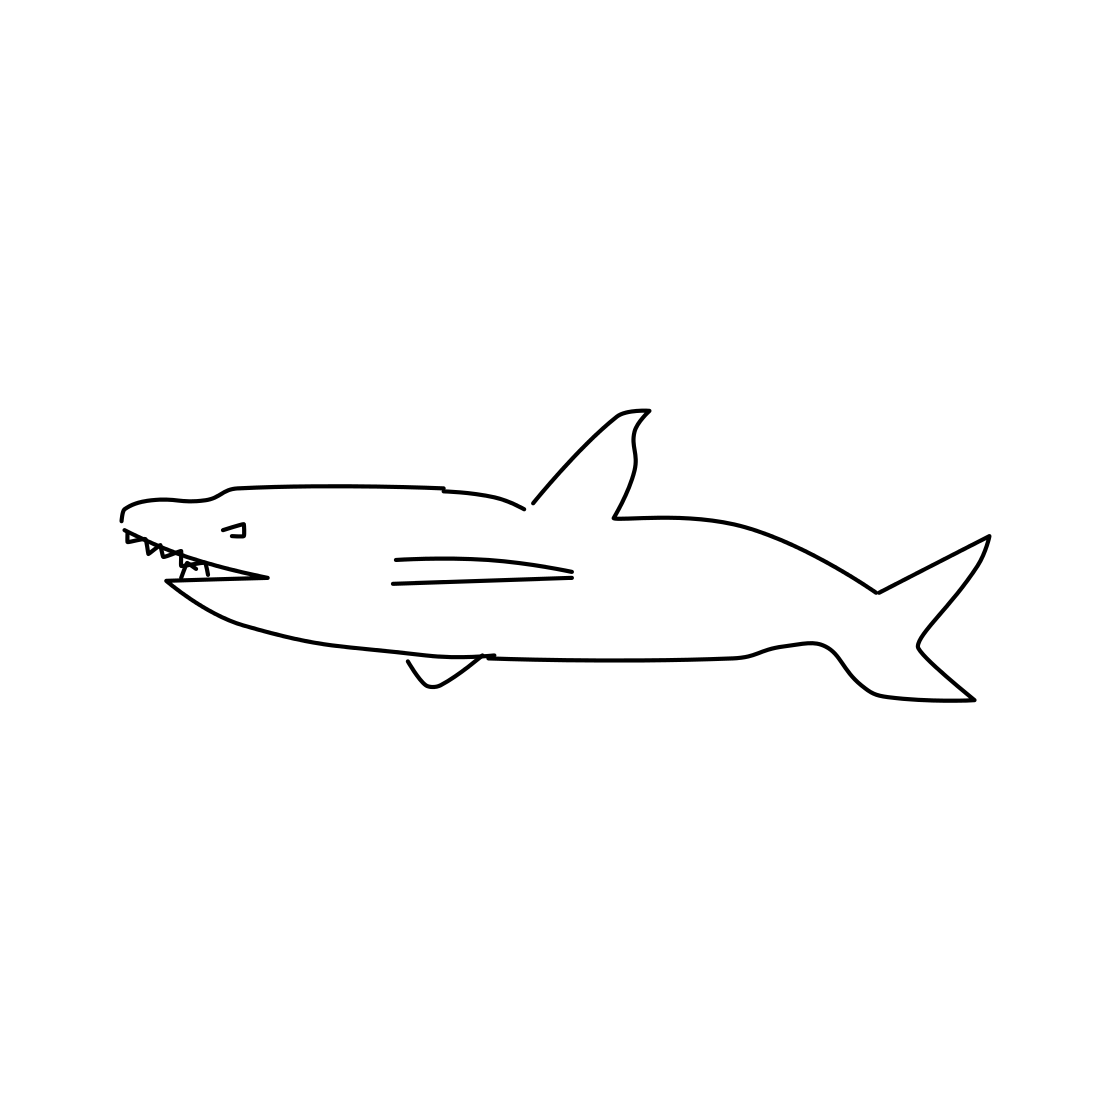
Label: shark